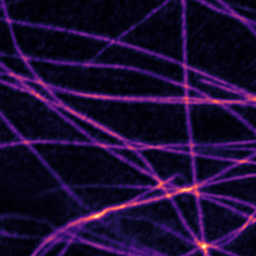
Label: Super-resolution Microtubules image